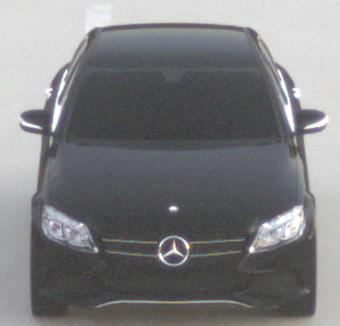
Make: Mercedes-Benz
Model: C 160
Detailed model: C-Class (205) Limousine
Model produced from: 2015/04
Model produced until: 2018/04
Doors: 4
Color: black
Road condition: dry road
Daytime: sunrise or sunset
Contrast: low contrast